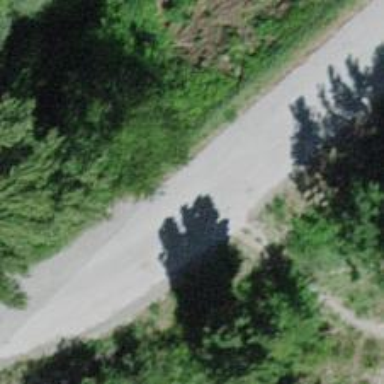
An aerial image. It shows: Service road.